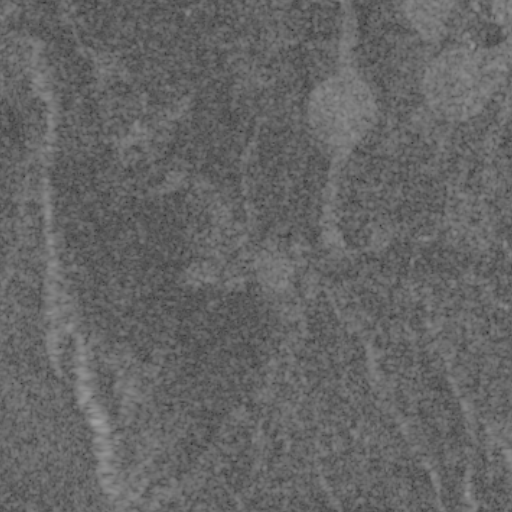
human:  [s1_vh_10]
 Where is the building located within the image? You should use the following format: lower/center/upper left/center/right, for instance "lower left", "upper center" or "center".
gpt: The building is located in the upper right of the image.
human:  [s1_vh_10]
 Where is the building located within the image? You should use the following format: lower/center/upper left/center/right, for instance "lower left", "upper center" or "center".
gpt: The building is located in the upper right of the image.
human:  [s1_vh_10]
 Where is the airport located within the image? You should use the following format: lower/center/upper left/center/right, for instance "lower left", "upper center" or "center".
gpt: There is no airport in the image.

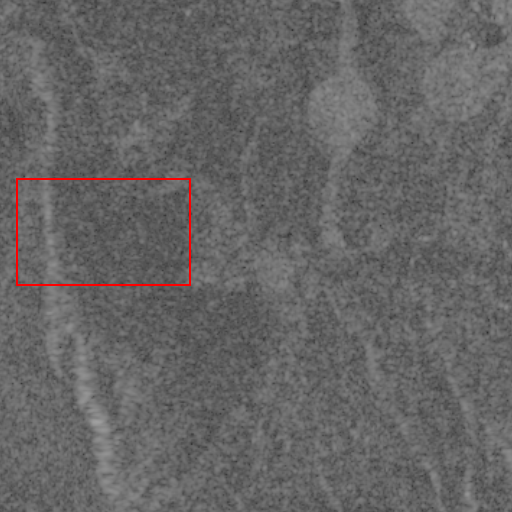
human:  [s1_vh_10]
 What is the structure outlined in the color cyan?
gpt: There is no cyan outline.
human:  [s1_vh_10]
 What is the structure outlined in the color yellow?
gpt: There is no structure outlined in yellow.